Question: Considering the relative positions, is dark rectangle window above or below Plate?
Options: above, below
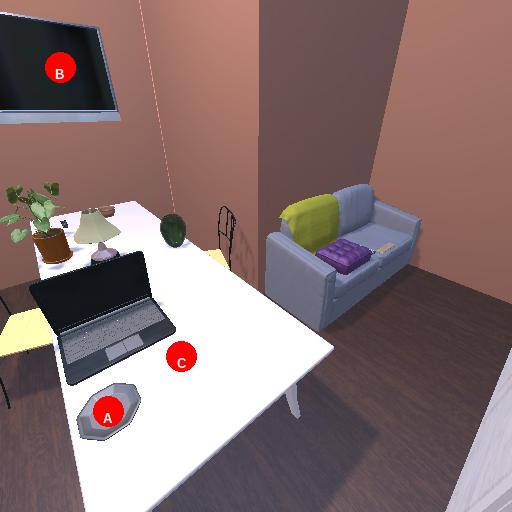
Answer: above